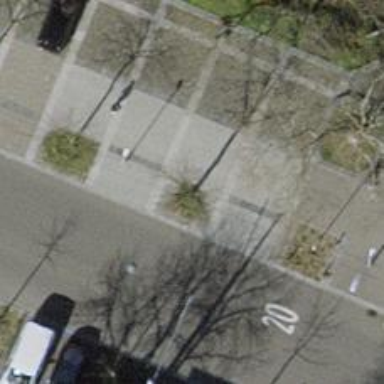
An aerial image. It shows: Avenue of trees.